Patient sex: F
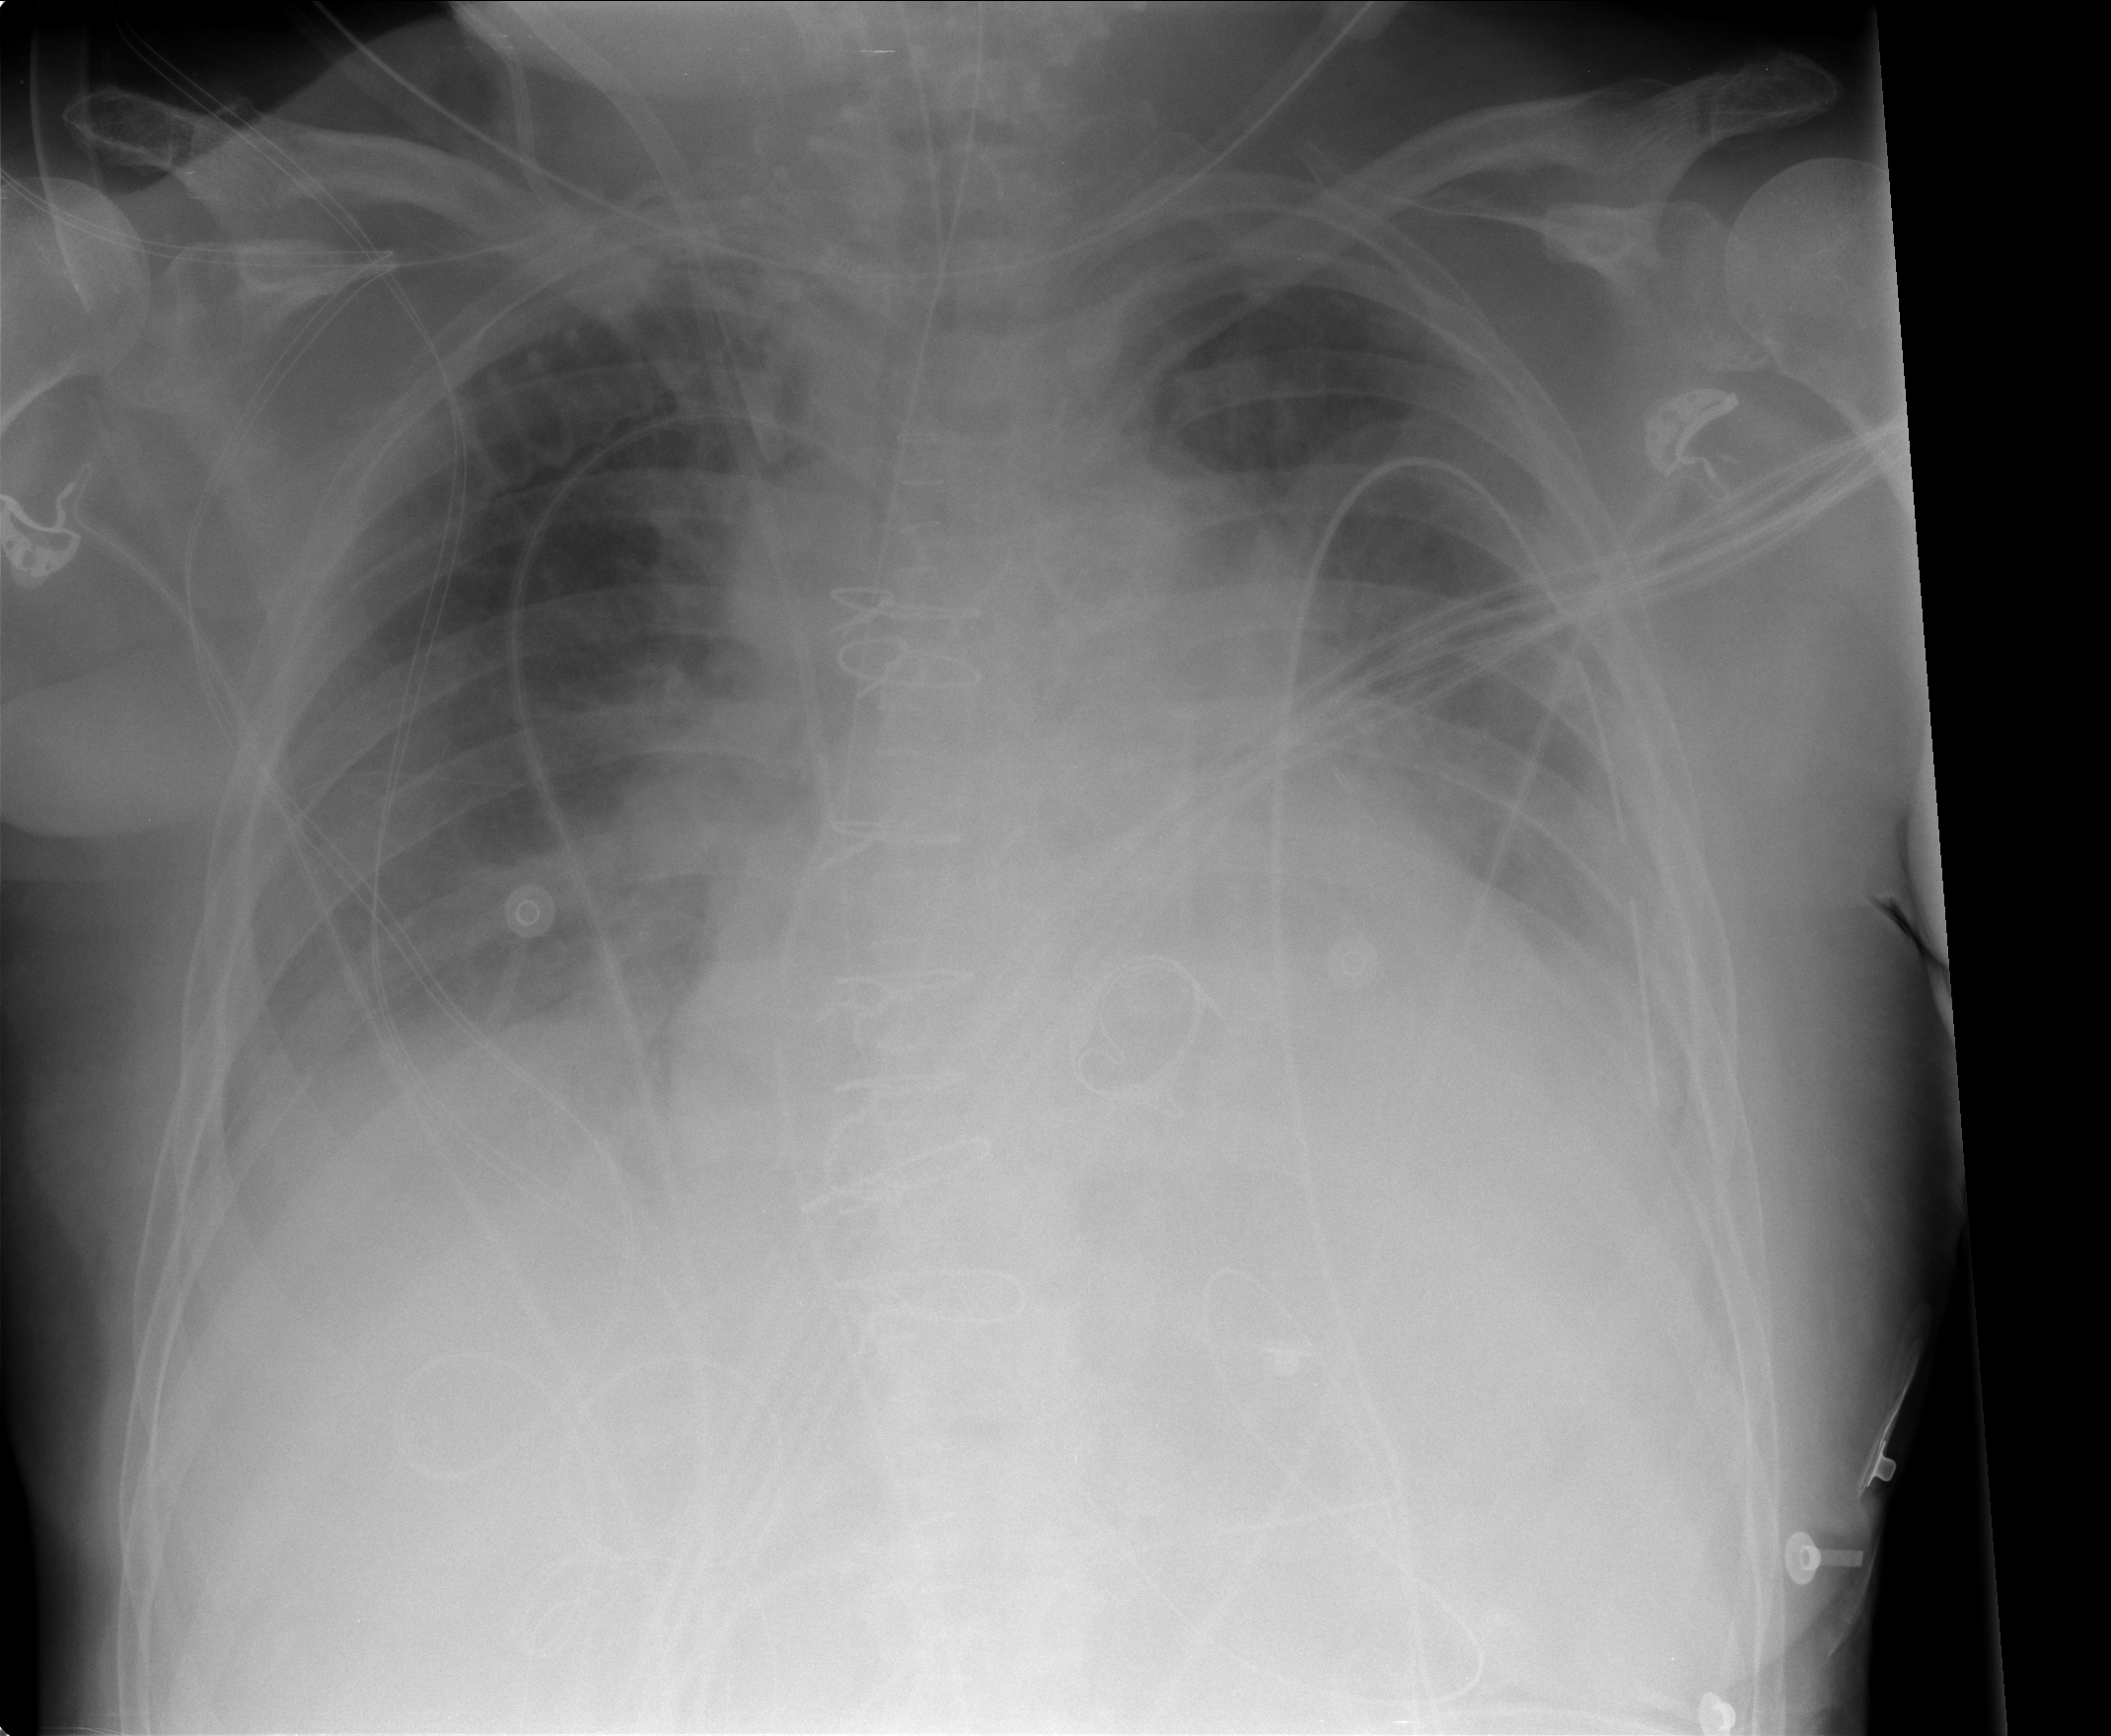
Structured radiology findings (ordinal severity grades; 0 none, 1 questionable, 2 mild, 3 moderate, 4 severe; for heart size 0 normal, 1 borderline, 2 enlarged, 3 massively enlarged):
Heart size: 0
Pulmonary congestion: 0
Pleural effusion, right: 2
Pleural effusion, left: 2
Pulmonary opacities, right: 0
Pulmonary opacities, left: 0
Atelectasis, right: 0
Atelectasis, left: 0